Question: Is it possible to do this kind of thing with CSS?

From my Googling, I can't find anything helpful.
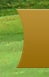
Answer: It can be done with CSS3's radial gradients:

CSS:
'''
div{
background:
radial-gradient(
circle at -40px 50px,
transparent 80px,
red 80px
);
height: 100px;
width: 100px;
}
body { background-color: blue; }
'''
<URL>